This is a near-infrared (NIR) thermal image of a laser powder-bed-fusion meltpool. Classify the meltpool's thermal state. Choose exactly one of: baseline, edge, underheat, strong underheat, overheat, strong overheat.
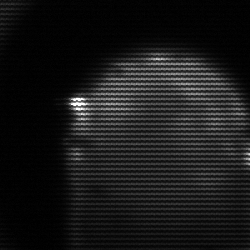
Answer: edge